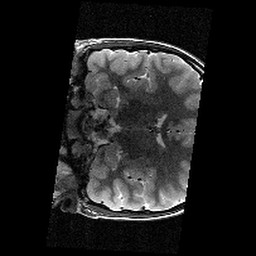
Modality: T2w
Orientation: coronal
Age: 10
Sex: female
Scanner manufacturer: siemens
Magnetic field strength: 3 T
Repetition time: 9.23 s
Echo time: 0.067 s